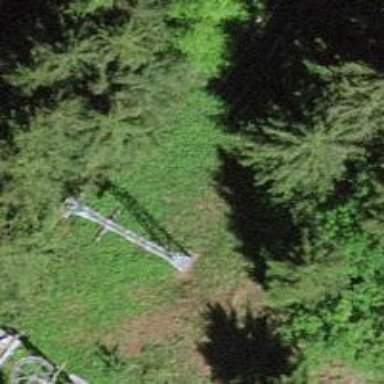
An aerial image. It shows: Pylon for aerialway.